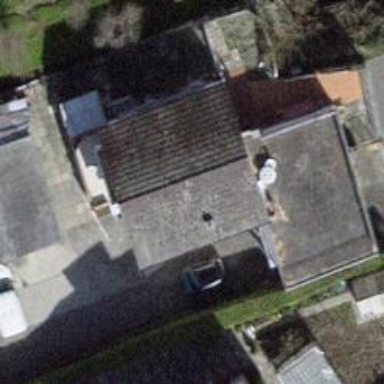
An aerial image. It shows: Building with tile roof.